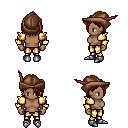
a pixel art fantasy rpg character, female body template, human, dark skin, gold arm armor, gold greaves, brunette bangs hairstyle, leather cap, metal boots, four views (front, back, left, right), 2x2 character sprite sheet, small pixel art, hard edges, no anti-aliasing